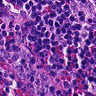
Metastatic tissue present: no